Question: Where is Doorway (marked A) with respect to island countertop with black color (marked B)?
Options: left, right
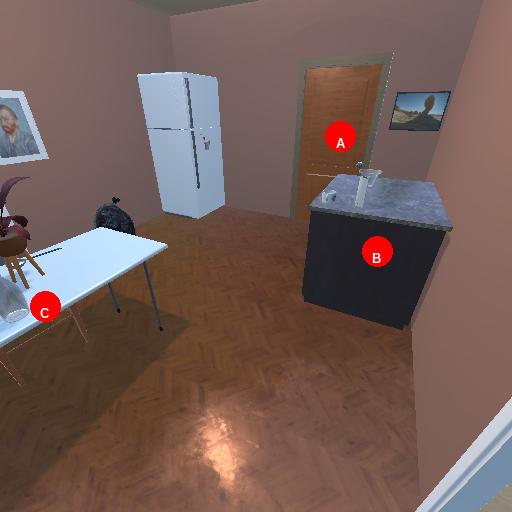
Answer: left